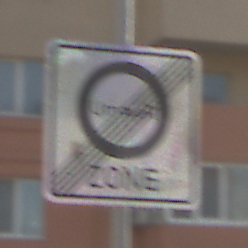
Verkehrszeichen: EndeUmweltzone
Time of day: MorningAfternoon
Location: Outdoor (Urban)
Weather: PartlyCloudy
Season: NotSpecified
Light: Natural